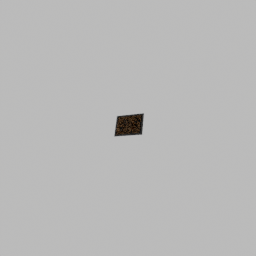
Label: decoration